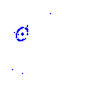
Particle: kaon